Question: Please note
- - -

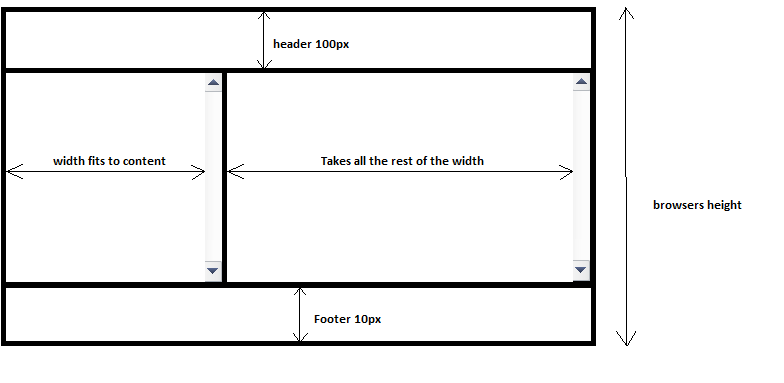
Answer: Here is one approach that uses CSS only.
The HTML looks like:
'''
<div id="pageWrapper">
<header>Header</header>
<div id="contentWrapper">
<div class="table-wrap">
<div class="cell col1">
<div class="content">Column 1: Shrink-to-Fit Width</div>
</div>
<div class="cell col2">
<div class="content">Column 2: Variable Width</div>
</div>
</div>
</div>
<div id="footerWrapper">Footer</div>
</div>
'''
and the CSS:
'''
html, body {
height: 100%;
margin: 0;
}
body {
background-color: #E3E3E3;
}
#pageWrapper {
margin: 0 auto;
position: relative;
width: 90%; /*set to 100% or smaller or fixed width... */
height: 100%;
}
header {
display:block;
width: 100%;
height: 100px;
background: yellow;
}
#contentWrapper {
width: 100%;
position: absolute;
top: 100px;
bottom: 100px;
left: 0;
background: beige;
}
#footerWrapper {
width: 100%;
position: absolute;
height: 100px;
bottom: 0px;
left: 0;
background: gray;
}
.table-wrap {
width: 100%;
height: 100%;
}
.table-wrap .cell {
height: 100%;
}
.table-wrap .col1 {
float: left;
border: 1px dotted blue;
max-width: 80%; /* This is critical or else Column 2 can disappear */
}
.table-wrap .col1 .content {
height: inherit;
display: inline-block;
overflow-y: auto;
}
.table-wrap .col2 {
}
.table-wrap .col2 .content {
height: inherit;
overflow-y: auto;
}
'''
See demo at: <URL>
## How This Works
Use absolute positioning to place the header, main content area and footer within the view port area.
Within the content area ('#contentWrapper'), the '.table-wrap' container has two cells, one which is floated left (column 1). This allows column 2 to fill the rest of the width.
To get the shrink-to-fit width for column 1, set 'display: inline-block' to the inner '.content' container.
Finally, use 'overflow-y: auto' for the scroll bars. (You can also use the scroll value.)
You need to set a maximum width to '.col1' so that '.col2' does not get pushed out of the view port. I set it to 80% but you can adjust it.
Also, note that an inline-block will expand as much as possible to flow its content, which is why you need to constrain it.
You man want to set a minimum width on '#pageWrapper' to prevent the layout from shrinking to something that is less than useful.